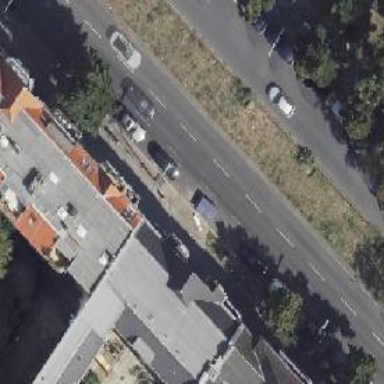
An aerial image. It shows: Bicycle parking located on the sidewalk.